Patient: sex M, age 69
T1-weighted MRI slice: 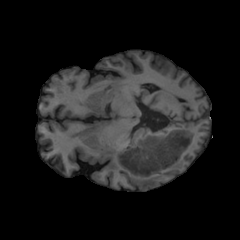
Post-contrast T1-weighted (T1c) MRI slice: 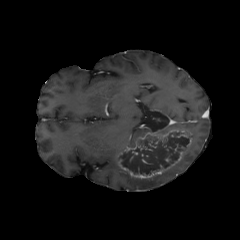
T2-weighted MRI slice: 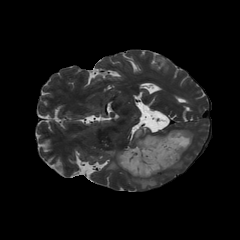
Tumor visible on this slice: yes
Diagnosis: Glioblastoma, IDH-wildtype
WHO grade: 4